一年级 · 计数
看图列式计算。（每小题 5 分，共 10 分）
2）旗旗可能有多少枚纪念币?

| 16 枚 | 42 枚 | 50 枚 |
| :---: | :---: | :---: |
|  |  |  |

(1)

(2)

$\square \bigcirc \square=\square($ 本 $)$
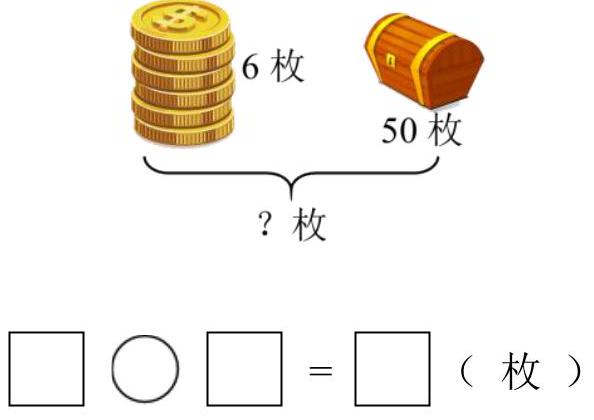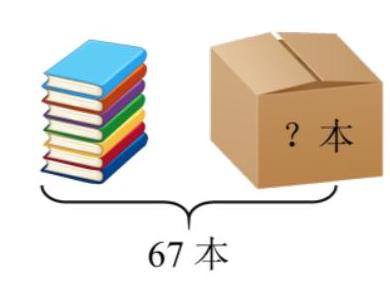
答案: 详解（每小题 5 分, 共 10 分）【列式 3 分, 结果 2 分, 列式错误结果正确不得分】
(1) $6+50=56$ 或 $50+6=56$
(2) $67-7=60$